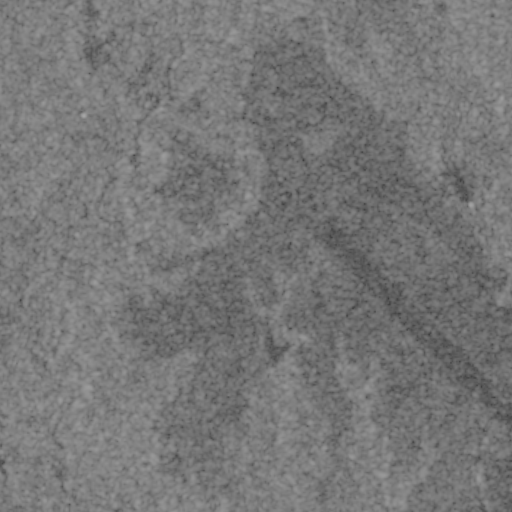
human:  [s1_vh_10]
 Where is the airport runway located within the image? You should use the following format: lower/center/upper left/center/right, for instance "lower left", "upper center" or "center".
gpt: The airport runway is located in the lower right of the image.
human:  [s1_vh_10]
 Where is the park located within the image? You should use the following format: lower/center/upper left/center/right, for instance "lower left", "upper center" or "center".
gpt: The park is located in the upper center of the image.
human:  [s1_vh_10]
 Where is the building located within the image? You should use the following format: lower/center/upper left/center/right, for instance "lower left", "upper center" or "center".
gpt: The building is located in the upper left of the image.
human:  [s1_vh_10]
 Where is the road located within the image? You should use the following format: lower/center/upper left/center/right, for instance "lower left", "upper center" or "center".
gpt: There is no road in the image.

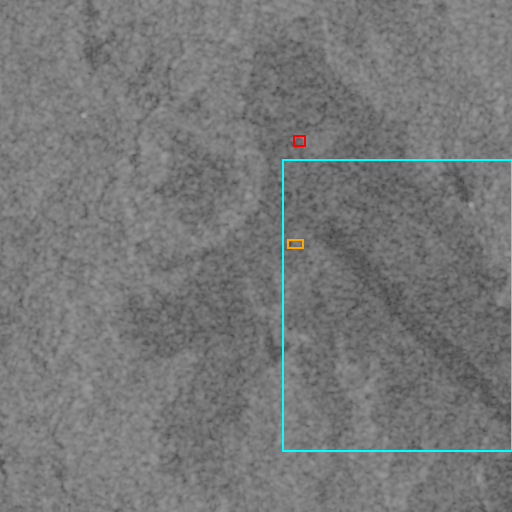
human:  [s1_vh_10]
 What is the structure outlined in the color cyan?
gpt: The structure outlined in cyan is an airport.
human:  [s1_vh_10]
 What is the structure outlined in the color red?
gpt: The structure outlined in red is a park.
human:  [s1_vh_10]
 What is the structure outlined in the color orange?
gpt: The structure outlined in orange is a building.
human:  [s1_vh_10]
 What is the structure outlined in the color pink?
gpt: There is no pink outline.